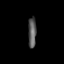
Tissue: prostate
Cell type: Fibroblasts
Senescence score: 0.7334
Nuclear area (px): 249
Mean DAPI intensity: 87.839